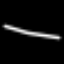
Label: line